Question: I can't find a library which will produce good looking 3d pie charts for the iphone?
I had a look at the core plot wiki and their pie didn't look that good...

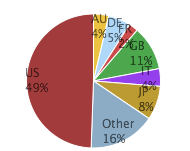
Answer: There's also Fusion Charts, which is now HTML5. <URL>